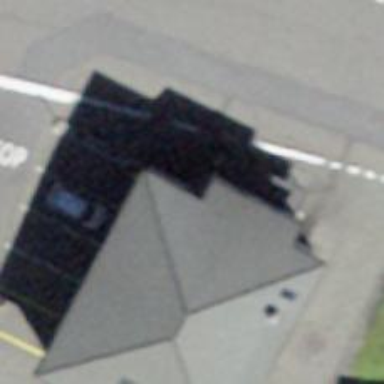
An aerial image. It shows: Post box is visible.